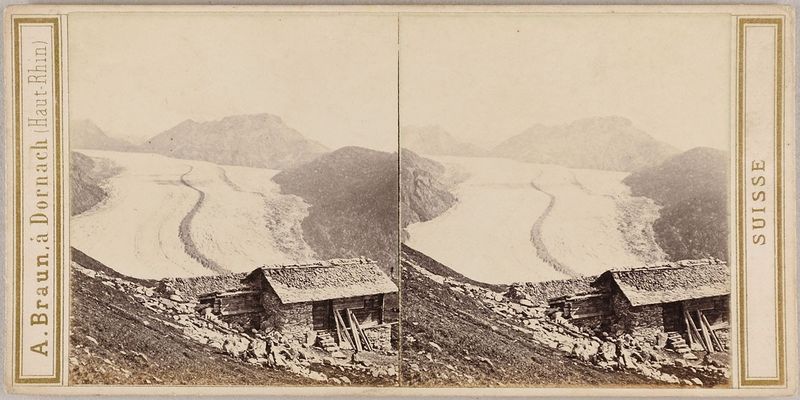
Titel: Bellalp. (Canton du Valais.)
Künstler: Adolphe Braun
Standort: Hamburg
Institution: Museum für Kunst und Gewerbe Hamburg
Schlagwörter: gelb, bild, berge, gebirge, fotografie, photographie, karton, kate, albumin, stereofotografie, reisefotografie, stereophotographie, schwarzweißpositivverfahren, silbersalzverfahren, schwarzweißfotografie, hütte, häuschen, reisephotographie, albuminpapier, stereoskopische, stereoskopisches, berghütte